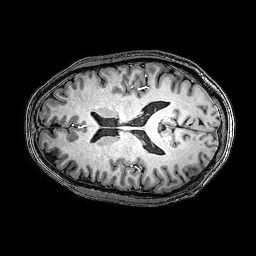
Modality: T1w
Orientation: axial
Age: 29
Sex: male
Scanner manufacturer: philips
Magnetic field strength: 3 T
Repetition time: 0.009 s
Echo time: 0.00351 s